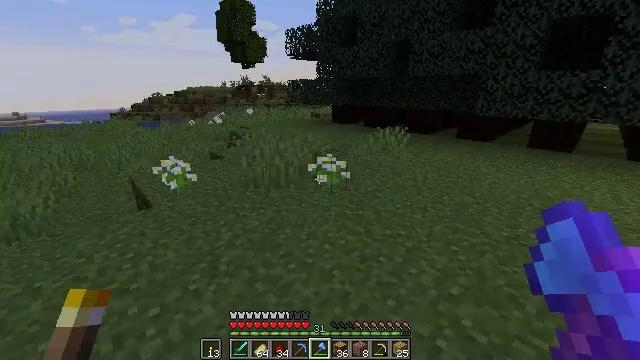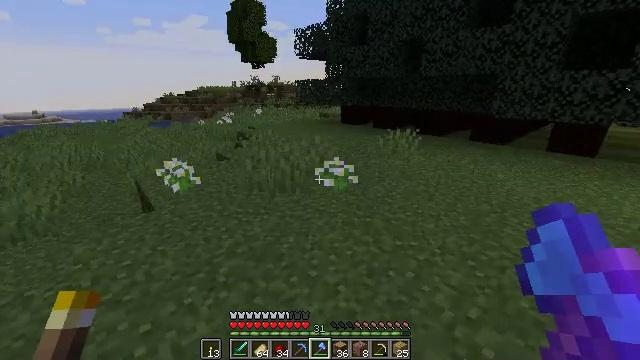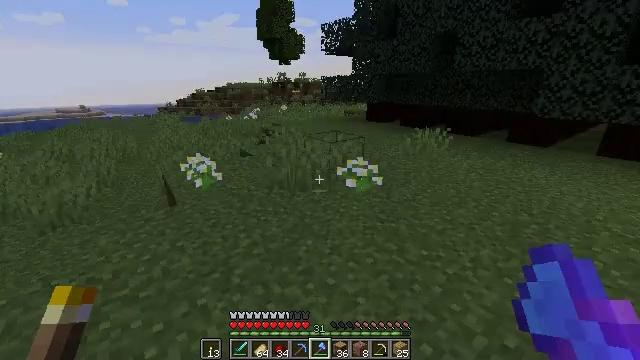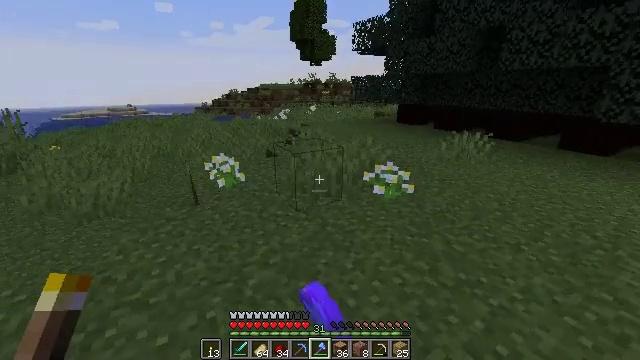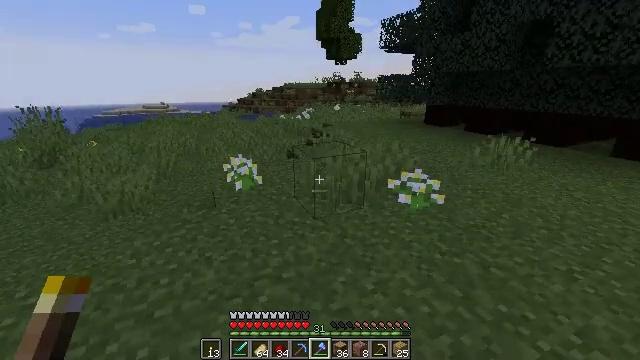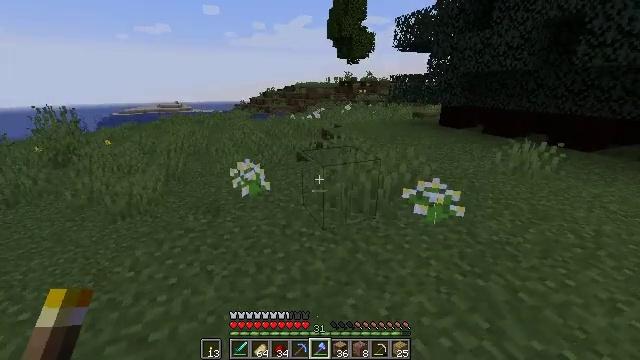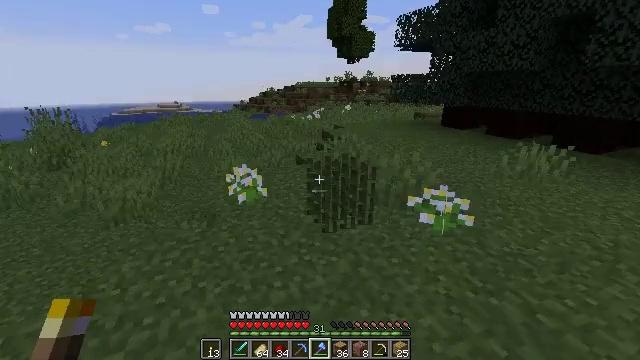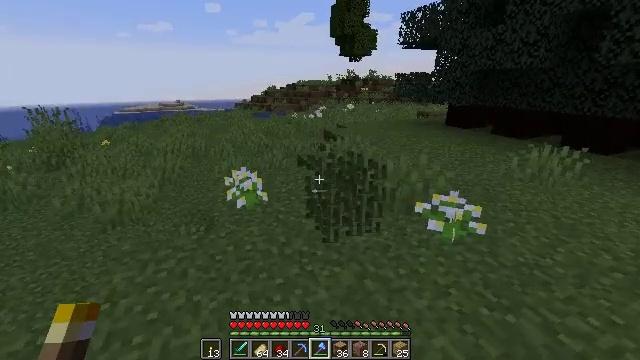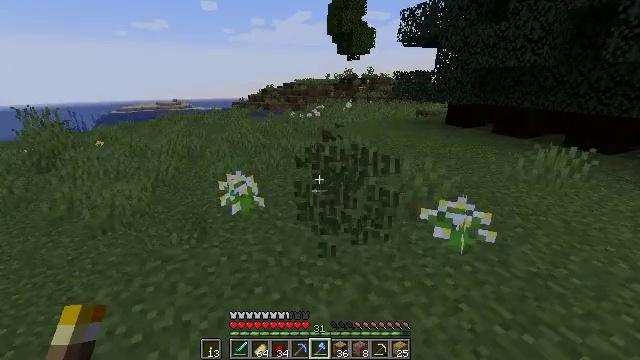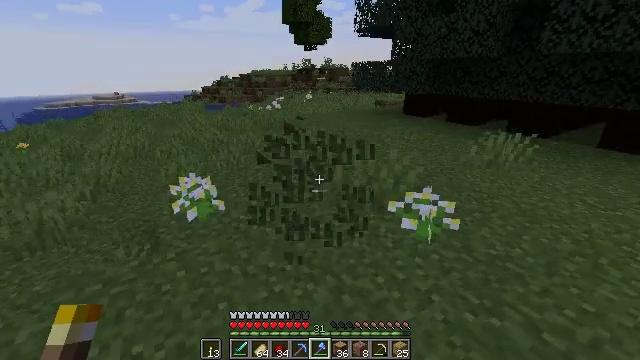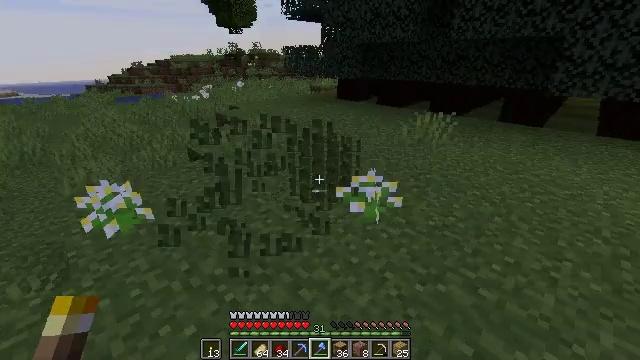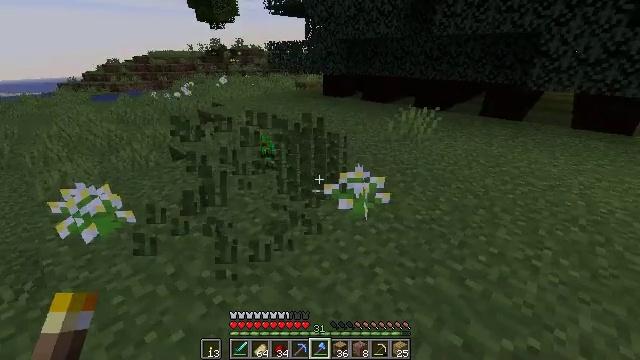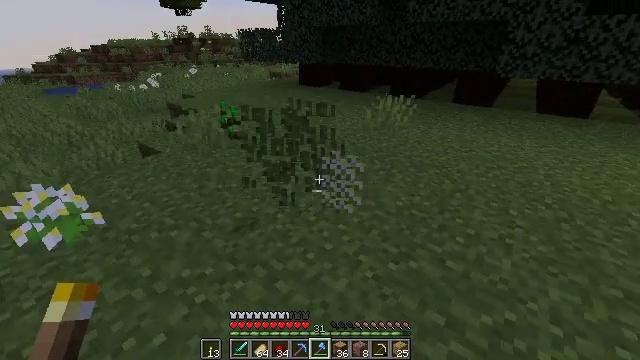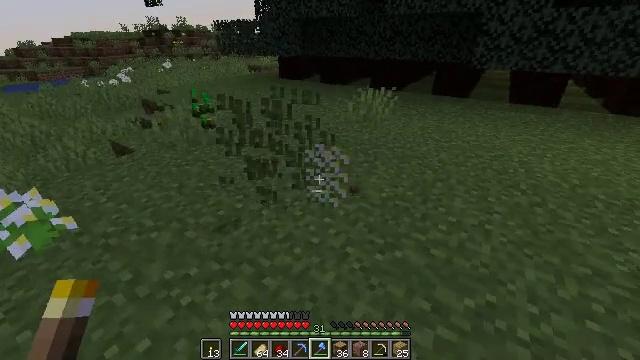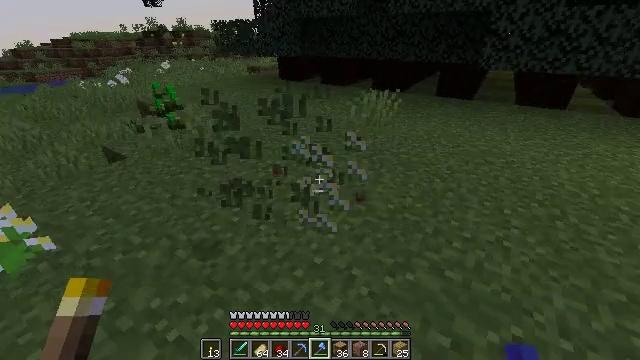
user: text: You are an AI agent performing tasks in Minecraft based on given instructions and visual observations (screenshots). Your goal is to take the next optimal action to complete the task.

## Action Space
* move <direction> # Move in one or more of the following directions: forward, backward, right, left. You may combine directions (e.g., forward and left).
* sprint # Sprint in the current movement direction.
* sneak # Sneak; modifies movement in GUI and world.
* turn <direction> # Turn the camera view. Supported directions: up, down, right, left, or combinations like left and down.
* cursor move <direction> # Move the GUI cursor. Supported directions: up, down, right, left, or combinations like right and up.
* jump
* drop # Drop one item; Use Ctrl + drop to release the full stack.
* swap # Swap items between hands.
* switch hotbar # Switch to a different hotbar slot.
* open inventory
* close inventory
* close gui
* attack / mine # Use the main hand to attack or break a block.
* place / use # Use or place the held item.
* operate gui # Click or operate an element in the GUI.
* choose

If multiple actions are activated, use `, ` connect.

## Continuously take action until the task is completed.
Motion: motion action
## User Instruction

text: Gather grass by holding the left mouse button.
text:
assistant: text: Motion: move forward, turn left
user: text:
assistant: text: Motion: move forward, turn left, attack / mine
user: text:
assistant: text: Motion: move forward, turn left, attack / mine
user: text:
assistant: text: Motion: move forward, turn left, attack / mine
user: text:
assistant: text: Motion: move forward, turn left
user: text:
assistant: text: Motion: move forward, attack / mine
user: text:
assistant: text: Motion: move forward, attack / mine
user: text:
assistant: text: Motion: move forward
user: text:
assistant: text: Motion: turn right and down
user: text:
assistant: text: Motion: turn right and down, attack / mine
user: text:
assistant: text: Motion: turn right, attack / mine
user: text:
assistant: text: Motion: turn right and down, attack / mine
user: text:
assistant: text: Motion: move forward, turn right and down, attack / mine
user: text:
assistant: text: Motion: move forward, attack / mine
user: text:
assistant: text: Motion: attack / mine